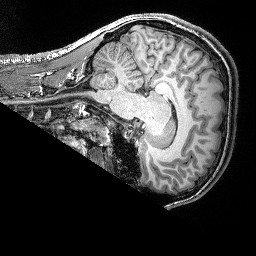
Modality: T1w
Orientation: sagittal
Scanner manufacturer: siemens
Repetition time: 2.25 s
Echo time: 0.00418 s